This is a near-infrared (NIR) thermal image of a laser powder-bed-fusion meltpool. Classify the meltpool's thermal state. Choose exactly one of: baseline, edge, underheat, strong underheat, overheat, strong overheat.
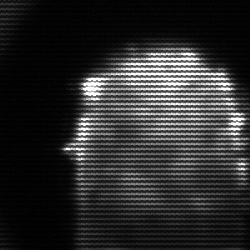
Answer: baseline